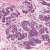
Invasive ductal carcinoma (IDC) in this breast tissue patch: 0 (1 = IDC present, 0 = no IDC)